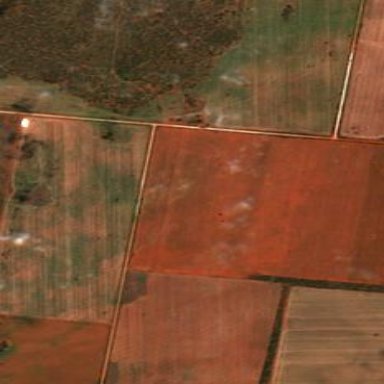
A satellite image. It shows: Farmland used for producing crops.